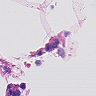
Metastatic tissue present: no